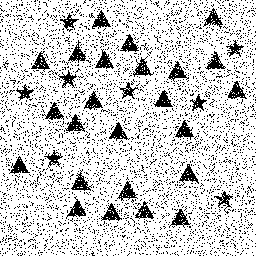
Squares: 0
Triangles: 24
Stars: 8
Total shapes: 32